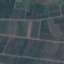
Label: PermanentCrop